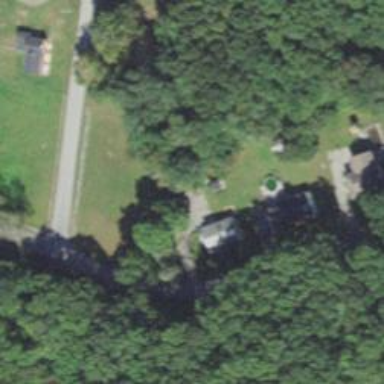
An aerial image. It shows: Residential driveway designated as service road.